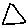
Label: triangle